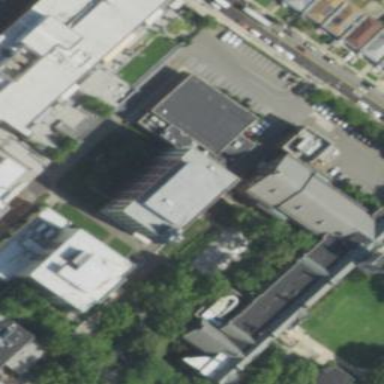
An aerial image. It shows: University building.